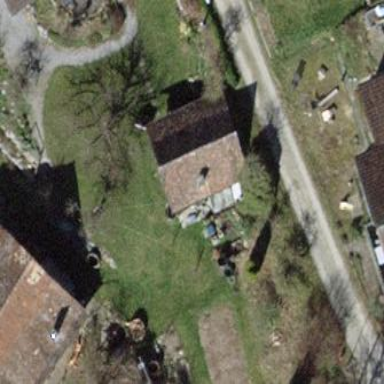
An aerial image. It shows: Hut.